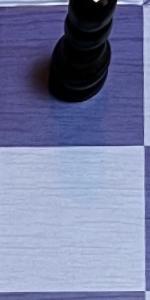
Label: Empty